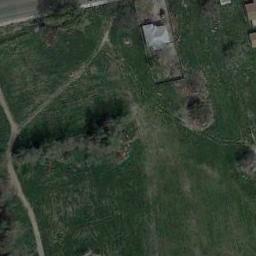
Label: meadow